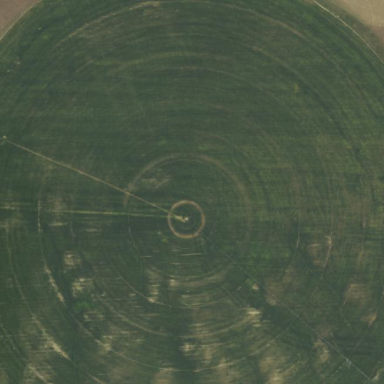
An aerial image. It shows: Farmland with pivot irrigation system.